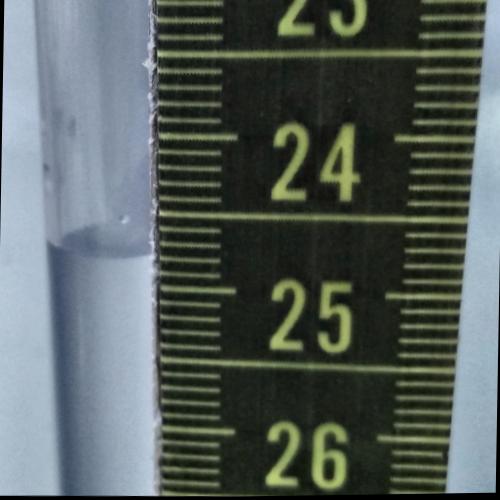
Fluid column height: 24.8 cm